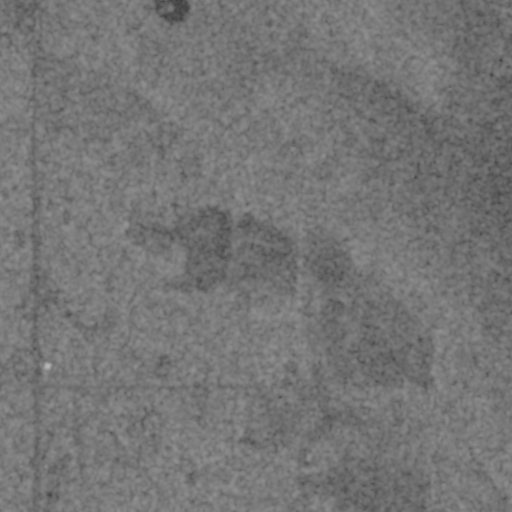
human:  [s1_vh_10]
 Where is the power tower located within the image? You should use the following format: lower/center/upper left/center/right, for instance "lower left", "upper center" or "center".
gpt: The power tower is located in the center of the image.
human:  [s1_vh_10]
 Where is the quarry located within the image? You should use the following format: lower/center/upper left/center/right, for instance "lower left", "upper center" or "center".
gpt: The quarry is located in the lower left of the image.
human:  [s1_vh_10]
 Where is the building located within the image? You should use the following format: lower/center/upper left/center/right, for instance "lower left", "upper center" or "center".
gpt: There is no building in the image.

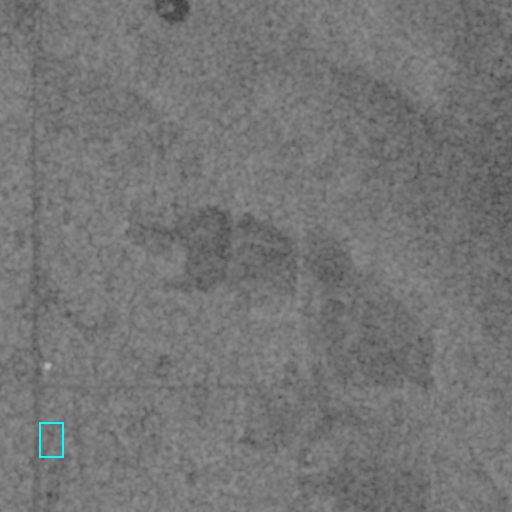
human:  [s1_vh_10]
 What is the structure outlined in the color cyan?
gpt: The structure outlined in cyan is a quarry.
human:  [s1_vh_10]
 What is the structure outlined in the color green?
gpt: There is no green outline.